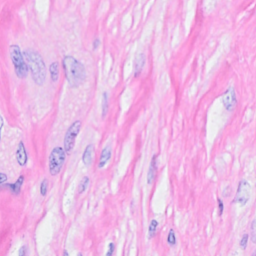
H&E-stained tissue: Breast